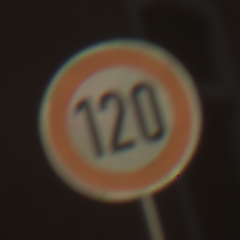
Verkehrszeichen: Geschwindigkeit120
Umgebung: Outdoor, Urban
Tageszeit: Midday
Wetter: Clear
Licht: Natural
Jahreszeit: NotSpecified
Kontrast: HighContrast